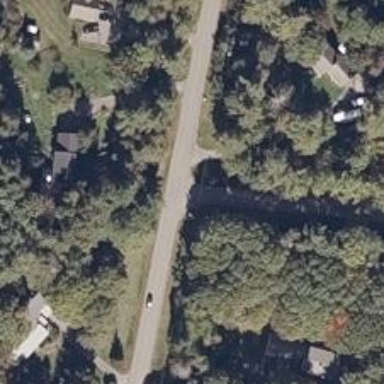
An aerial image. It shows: Road with stop sign.